Question: I want to implement a Navigation Drawer (left menu) in Android.
The menu should have a list of items at the top and a footer with two buttons on the bottom.
I have taken two approaches:
1) Add a footer to the list via
'''
mDrawerList.addFooterView(footer);
'''
With this solution the footer is like another item of the list. So if the list has few items, then the footer doesn't show in the bottom, in fact it is right below the last list item.
2) Apply a Relative Layout to the left component like:
'''
<?xml version="1.0" encoding="utf-8"?>
<android.support.v4.widget.DrawerLayout
xmlns:android="http://schemas.android.com/apk/res/android"
xmlns:tools="http://schemas.android.com/tools"
android:id="@+id/drawer_layout"
android:layout_width="match_parent"
android:layout_height="match_parent">
<!-- The main content view -->
<FrameLayout
android:id="@+id/content_frame"
android:layout_width="match_parent"
android:layout_height="match_parent"/>
<!-- The navigation drawer -->
<RelativeLayout
android:id="@+id/left_drawer"
android:layout_width="240dp"
android:layout_height="match_parent"
android:layout_gravity="start">
<ListView
android:id="@+id/left_drawer_list"
android:layout_width="match_parent"
android:layout_height="match_parent"
android:choiceMode="singleChoice"
android:divider="@android:color/white"
android:dividerHeight="1dp"
android:background="@color/black"/>
<RelativeLayout
android:layout_width="match_parent"
android:layout_height="wrap_content"
android:layout_alignParentBottom="true"
android:layout_margin="20dp">
<Button
android:id="@+id/dashboard_iv_profile_image"
android:layout_width="90dp"
android:layout_height="90dp"
android:text="Test"/>
</RelativeLayout>
</RelativeLayout>
</android.support.v4.widget.DrawerLayout>
'''
However when not all the menu list items are shown the footer is above the list items, hidding the last items.
How can I achieve the right solution?
Do I have to use a ScrollView?
Thanks!
Using the 2nd approach and the android:layout_above in the left_drawer RelativeLayout I get something similar to the picture taken:

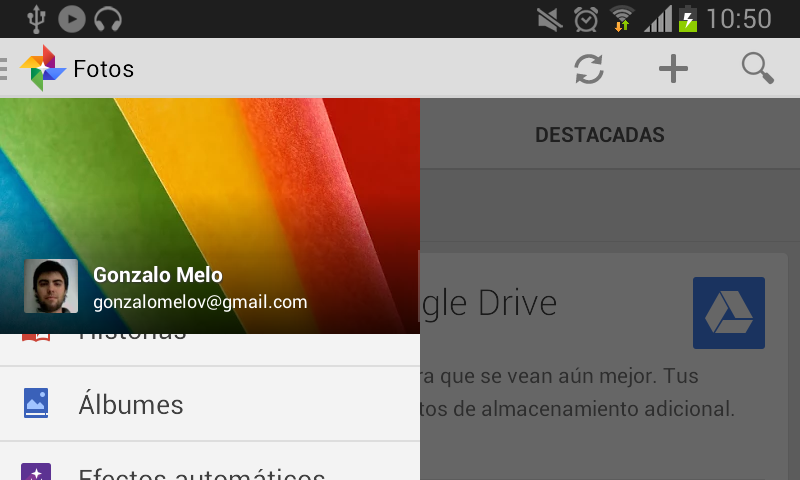
Answer: It looks to me like there is an issue with your layout. You shouldn't need two 'RelativeLayout's.
Try something like this:
'''
<RelativeLayout
android:id="@+id/left_drawer"
android:layout_width="240dp"
android:layout_height="match_parent"
android:layout_gravity="start">
<ListView
android:id="@+id/left_drawer_list"
android:layout_width="match_parent"
android:layout_height="match_parent"
android:choiceMode="singleChoice"
android:divider="@android:color/white"
android:dividerHeight="1dp"
android:layout_above="@+id/dashboard_iv_profile_image"
android:background="@color/black"/>
<Button
android:id="@+id/dashboard_iv_profile_image"
android:layout_width="90dp"
android:layout_height="90dp"
android:layout_alignParentBottom="true"
android:layout_margin="20dp"
android:text="Test"/>
</RelativeLayout>
'''
Notice the addition of layout_above in the 'ListView' and moving the alignParentBottom to the 'Button'.